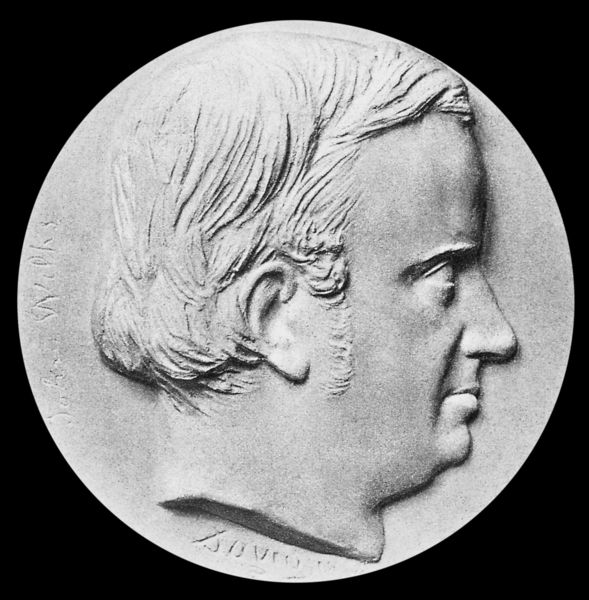
Titel: Porträtmedaillon von John Wilks
Künstler: David D’Angers
Institution: Angers, Musées d’Angers, Galerie David d’Angers
Schlagwörter: kopf, mann, nase, ohr, profil, alt, stein, portrait, auge, haare, kreis, rund, relief, schrift, metall, bronze, medaillon, seite, rom, münze, altertum